九年级 · 组合几何学
已知 $\mathrm{PAB} 、 \mathrm{PCD}$ 为 $\odot 0$ 的两条割线, $\mathrm{PA}=8, \mathrm{AB}=10, \mathrm{CD}=7, \angle \mathrm{P}=60^{\circ}$, 则 $\odot 0$ 的半径为 \$ \qquad \$ .
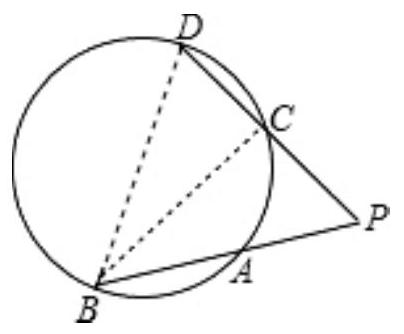
答案: 【分析】根据切割线定理即可求得 $\mathrm{PC}$ 的长, 在直角 $\triangle \mathrm{BCD}$ 中, 利用勾股定理即可求解.

解: $\because \mathrm{PA} \cdot \mathrm{PB}=\mathrm{PC} \cdot \mathrm{PD}$, 得 $8 \times 18=\mathrm{PC} \cdot(\mathrm{PC}+7)$,

解得: $\mathrm{PC}=9$,

连接 $\mathrm{BC}$,

$\because \mathrm{PB}=2 \mathrm{PC}, \angle \mathrm{P}=60^{\circ}$,

$\therefore \angle \mathrm{BCP}=90^{\circ}$,

$\therefore \angle \mathrm{BCD}=90^{\circ}$,

连接 $B D$,

$\because \angle B C D=90^{\circ}$,

$\therefore \mathrm{BD}$ 为直径,

$\mathrm{BD}=\sqrt{C D^{2}+B C^{2}}=\sqrt{7^{2}+(9 \sqrt{3})^{2}}=2 \sqrt{73}$.

故 $\odot 0$ 的半径为: $\sqrt{73}$.